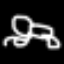
Label: frog